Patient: sex F, age 31
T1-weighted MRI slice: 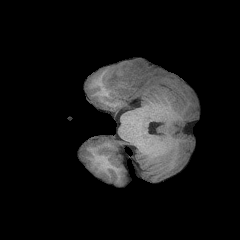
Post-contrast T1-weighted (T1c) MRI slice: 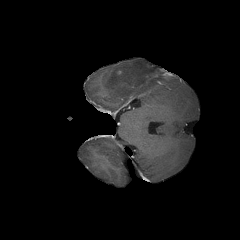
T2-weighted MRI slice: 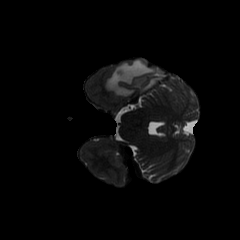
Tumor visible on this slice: yes
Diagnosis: Glioblastoma, IDH-wildtype
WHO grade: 4